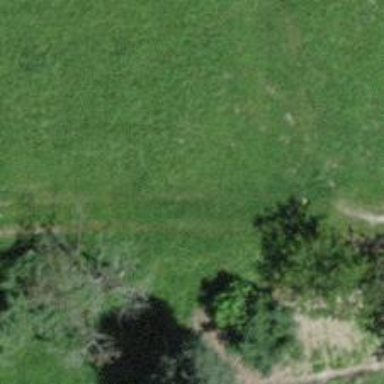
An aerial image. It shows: Grass track with grade5 tracktype.